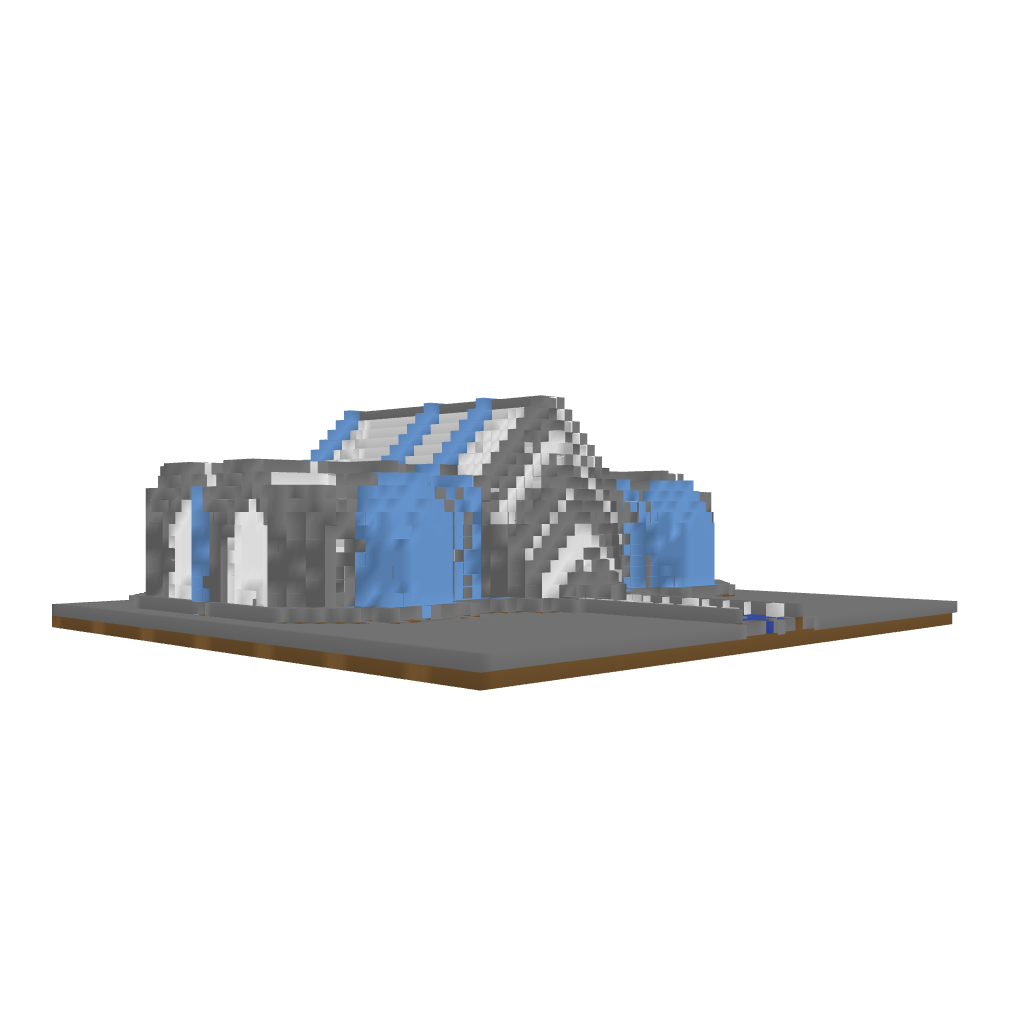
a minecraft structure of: Ellipsis high quality